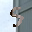
Label: 5